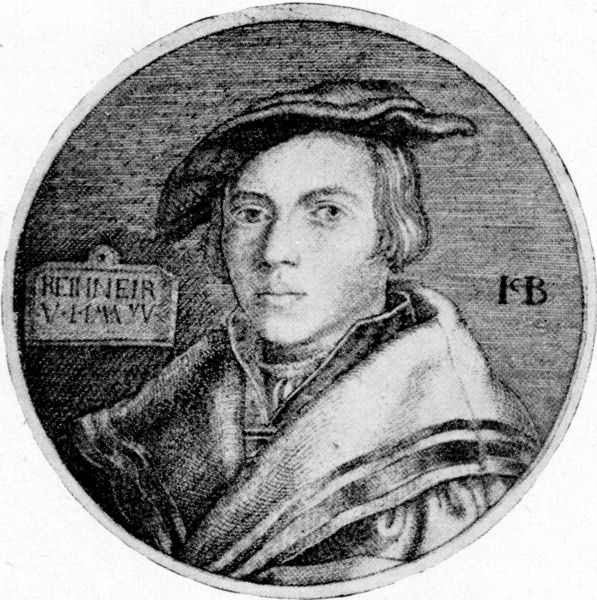
Titel: Bildnis von Reinneir V
Künstler: Jakob Bink
Institution: (Seriendruck)
Schlagwörter: kopf, mann, umhang, weiß, frisur, hut, mitte, mund, nase, profil, schwarz, stirn, zeichnung, blick, tuch, hemd, jung, kappe, mütze, augen, gesicht, kleidung, kragen, mensch, rahmen, sehen, bildnis, herr, niederlande, portrait, porträt, signatur, haare, mantel, reich, borte, frontal, kinn, lippen, locken, renaissance, kreis, rund, rundbild, tondo, schrift, grafik, graphik, tafel, inschrift, brauen, junge, knabe, medaillon, druck, monogramm, schraffur, stich, text, buchstabe, bürger, selbstbildnis, matrose, schielen, barett, jüngling, junger mann, medallion, mittelalter, junger, römisch, jugendlich, reformation, seriendruck, schlulter, i b, jungling, schnutt, bi, reinneir